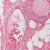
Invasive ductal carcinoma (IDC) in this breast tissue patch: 1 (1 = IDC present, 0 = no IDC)